Field crop: maize
Growth stage: 2
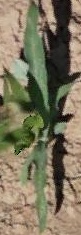
Species: maize